Aerial crown-view tile of a tropical tree (Barro Colorado Island, Panama), acquired 20240716:
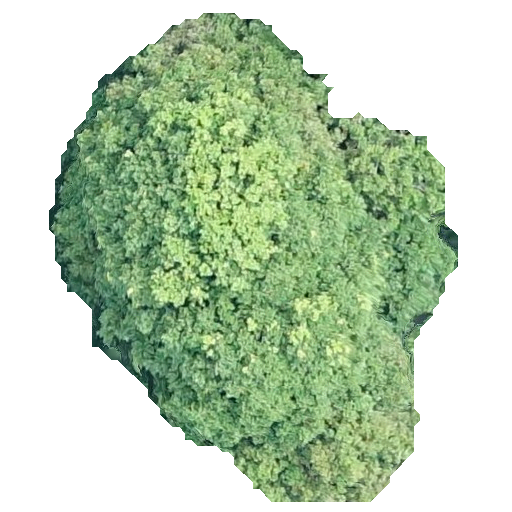
Species: Prioria copaifera
GBIF accepted scientific name: Prioria copaifera
Crown area: 212.192 m²